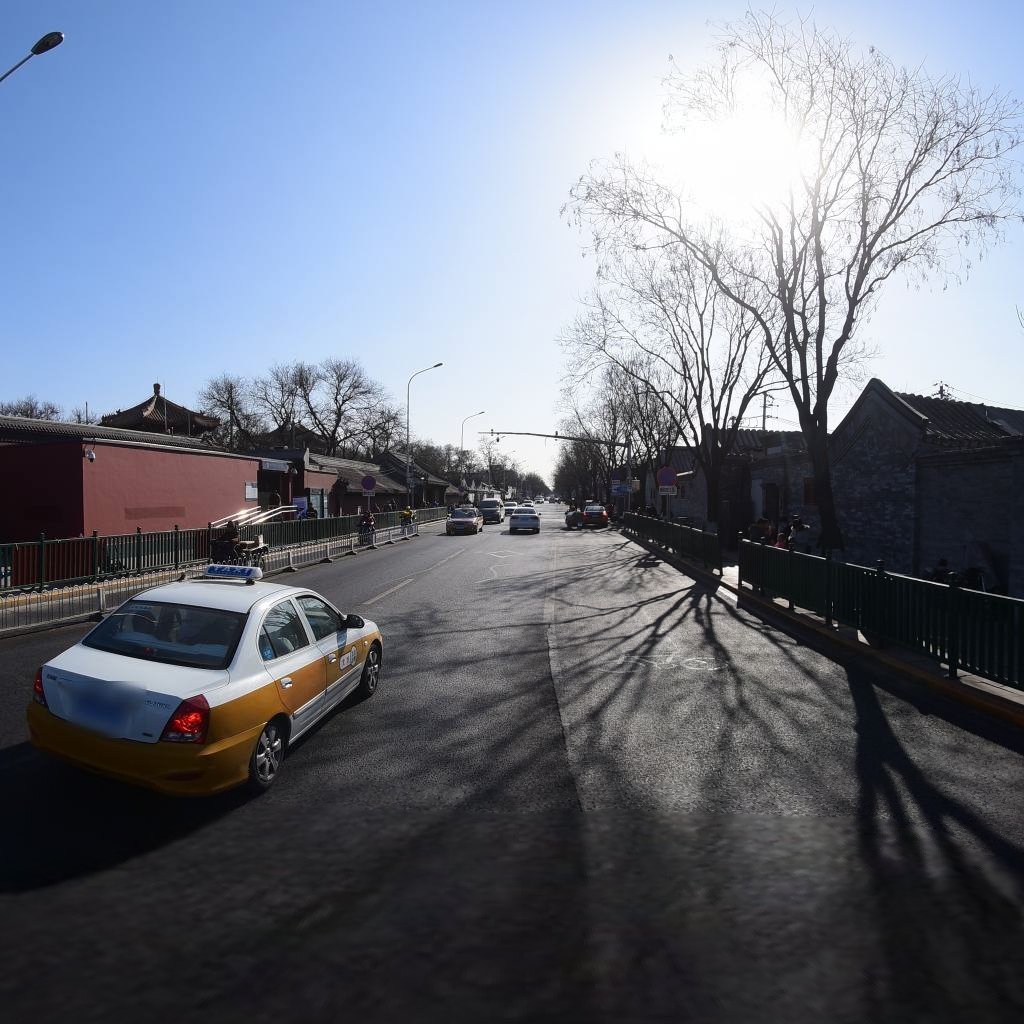
Region: Dongcheng
Road damage annotations: longitudinal crack, longitudinal patch, longitudinal patch